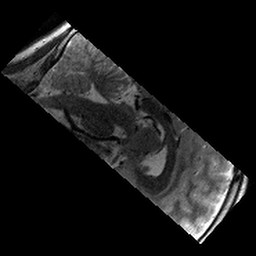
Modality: T2w
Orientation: sagittal
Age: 9
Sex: male
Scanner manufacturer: siemens
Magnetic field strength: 3 T
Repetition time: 9.23 s
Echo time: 0.067 s